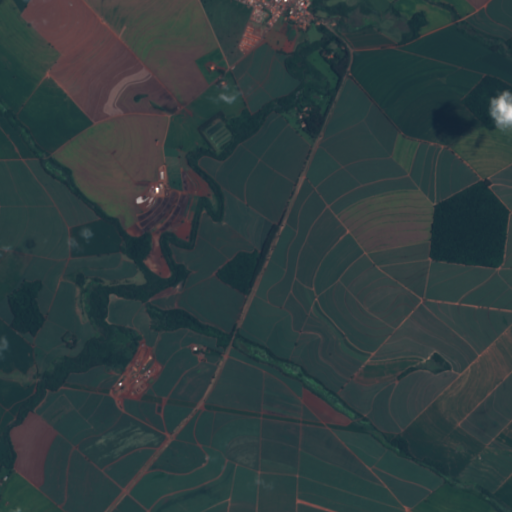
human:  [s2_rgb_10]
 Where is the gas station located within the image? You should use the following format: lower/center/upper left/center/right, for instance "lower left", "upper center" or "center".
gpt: The gas station is located in the upper center of the image.
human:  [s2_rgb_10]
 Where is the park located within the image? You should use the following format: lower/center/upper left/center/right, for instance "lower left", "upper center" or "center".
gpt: The park is located in the upper center of the image.
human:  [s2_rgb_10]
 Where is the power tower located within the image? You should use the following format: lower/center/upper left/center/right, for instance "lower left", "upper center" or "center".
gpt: The power tower is located in the lower of the image.
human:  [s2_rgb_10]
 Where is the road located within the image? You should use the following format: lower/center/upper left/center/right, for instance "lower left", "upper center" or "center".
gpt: There is no road in the image.